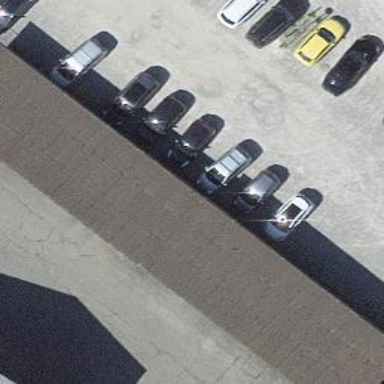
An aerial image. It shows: View of roof of building.